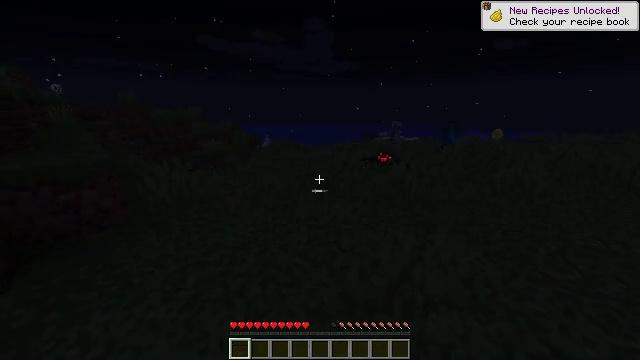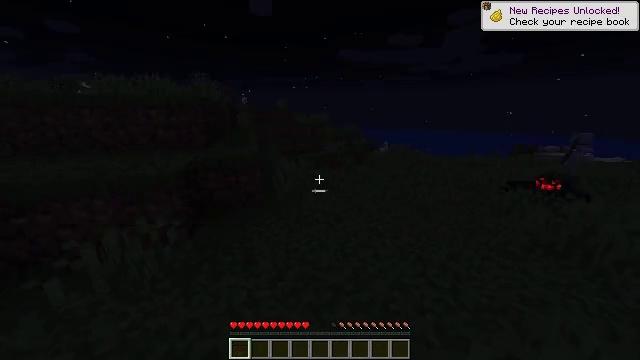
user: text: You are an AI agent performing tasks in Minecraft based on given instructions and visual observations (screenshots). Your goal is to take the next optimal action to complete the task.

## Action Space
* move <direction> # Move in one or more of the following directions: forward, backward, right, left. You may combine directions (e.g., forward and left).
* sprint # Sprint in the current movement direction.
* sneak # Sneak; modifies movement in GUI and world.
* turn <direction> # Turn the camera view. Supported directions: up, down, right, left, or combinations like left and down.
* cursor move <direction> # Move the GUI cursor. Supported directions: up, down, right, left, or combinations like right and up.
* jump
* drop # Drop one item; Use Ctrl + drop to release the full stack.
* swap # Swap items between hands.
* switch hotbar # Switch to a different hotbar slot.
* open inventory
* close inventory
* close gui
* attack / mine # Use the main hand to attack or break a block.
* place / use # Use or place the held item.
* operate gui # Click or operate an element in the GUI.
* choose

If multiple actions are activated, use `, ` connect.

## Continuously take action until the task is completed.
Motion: motion action
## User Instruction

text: Drop a sunflower.
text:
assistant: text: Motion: move forward, turn left and up
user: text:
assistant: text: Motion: no_op